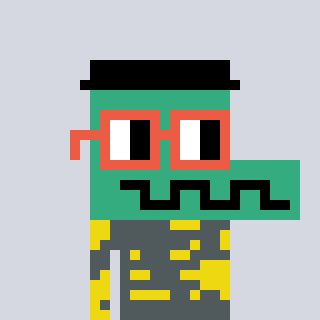
a pixel art character with square orange glasses, a crocodile-shaped head and a yellow-colored body on a cool background